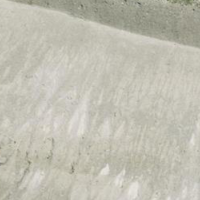
EUNIS habitat code: 48
Species observed at this site:
Doronicum grandiflorum